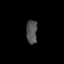
Tissue: lung
Cell type: T cells
Senescence score: 0.2353
Nuclear area (px): 258
Mean DAPI intensity: 80.888